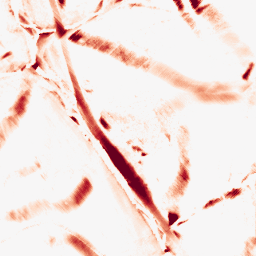
Category: morphological
Decomposition family: morphological_diamond
Decomposition parameters: operation: opening
radius: 15
Upsampling method: sinc_hamming
Upsampling parameters: scale: 8
kernel_size: 16
Upsampling scale: 8